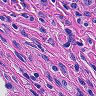
Metastatic tissue present: yes